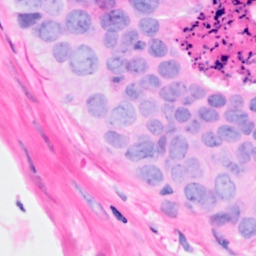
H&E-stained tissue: Breast